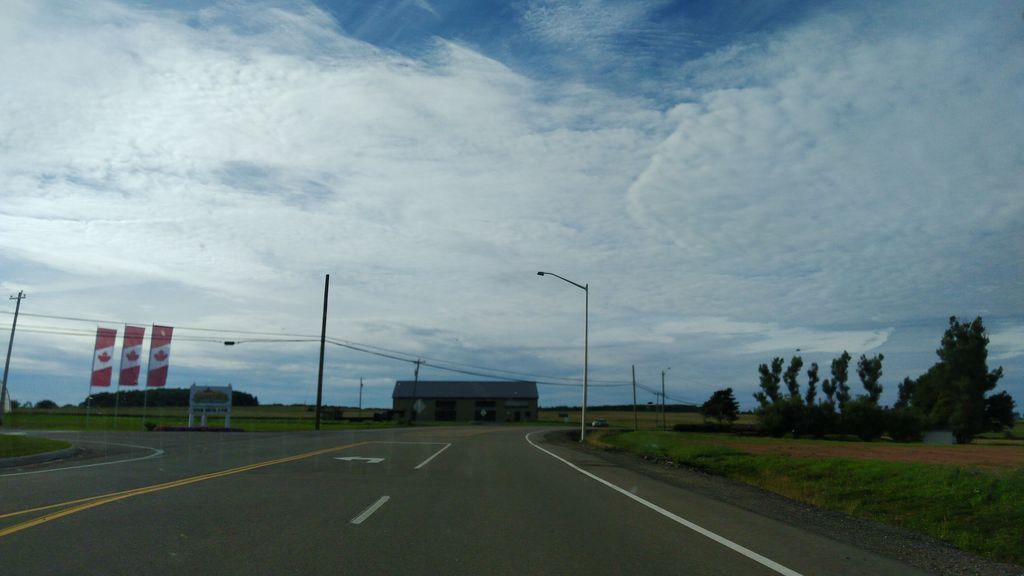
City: charlottetown